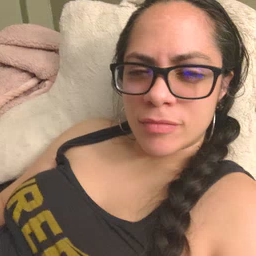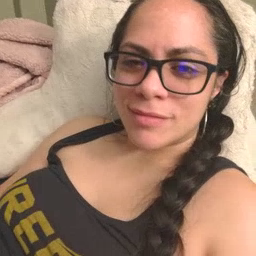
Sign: cat